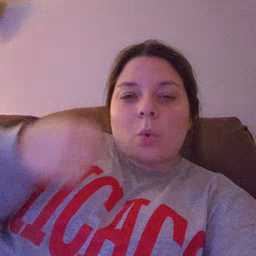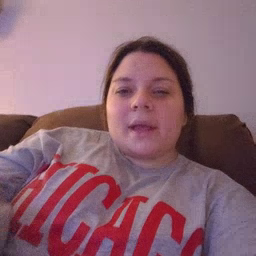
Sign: toy